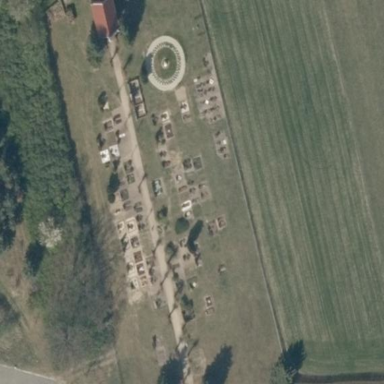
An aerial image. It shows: Cemetery.